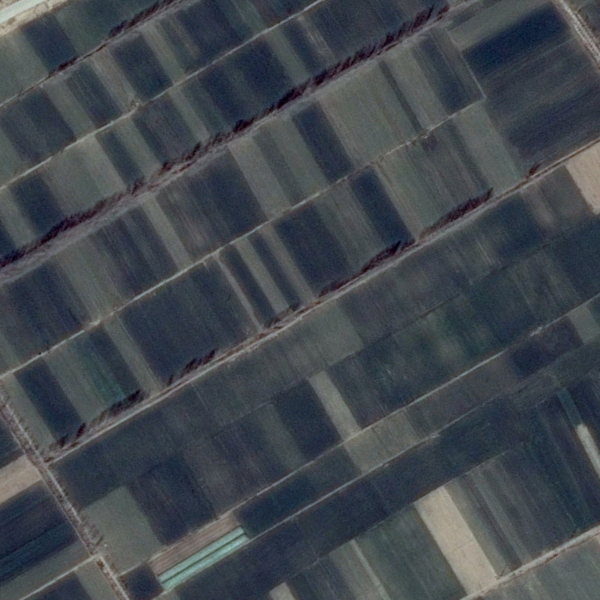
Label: Farmland